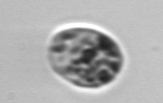
Label: Amoeba